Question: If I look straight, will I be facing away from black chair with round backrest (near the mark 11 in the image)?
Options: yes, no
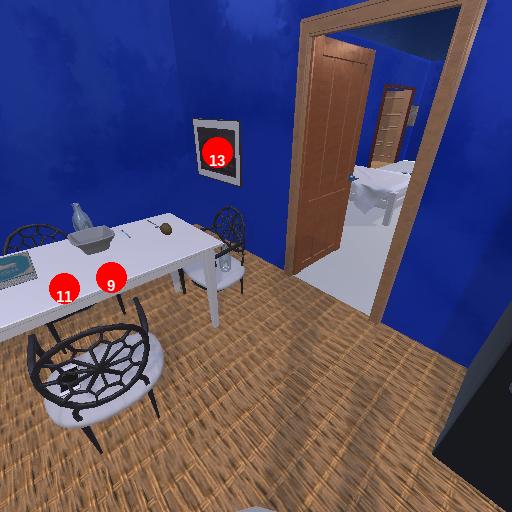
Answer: yes